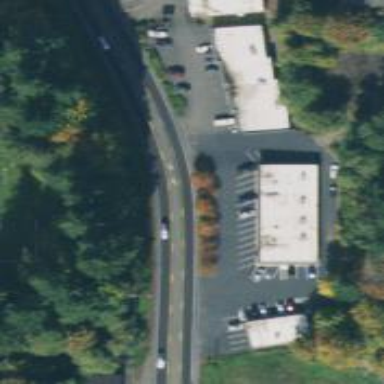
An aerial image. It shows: Retail area.